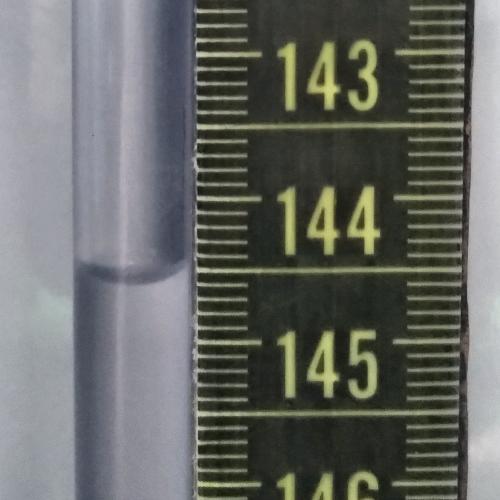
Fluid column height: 144.5 cm